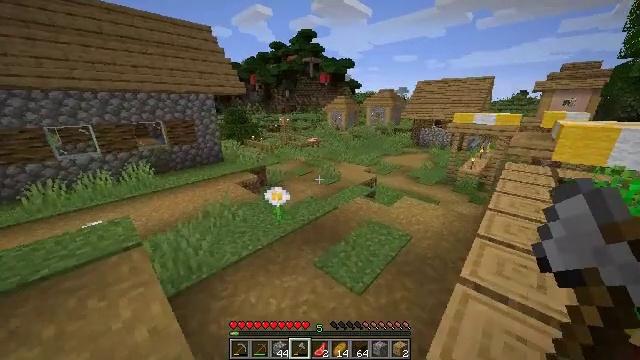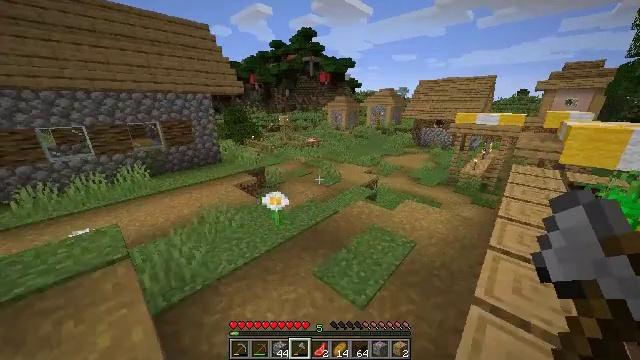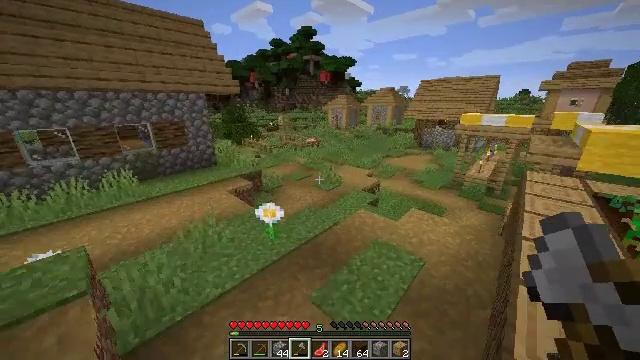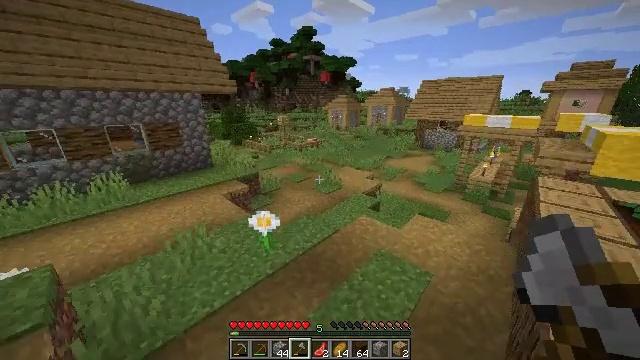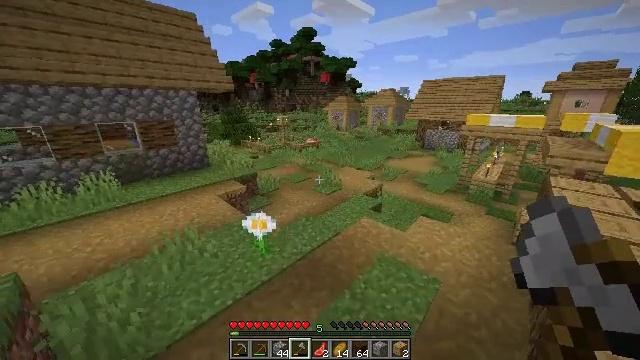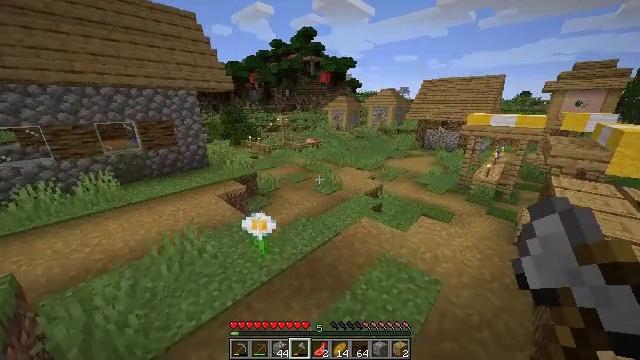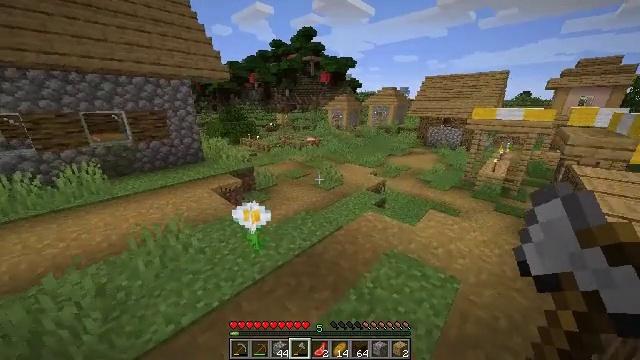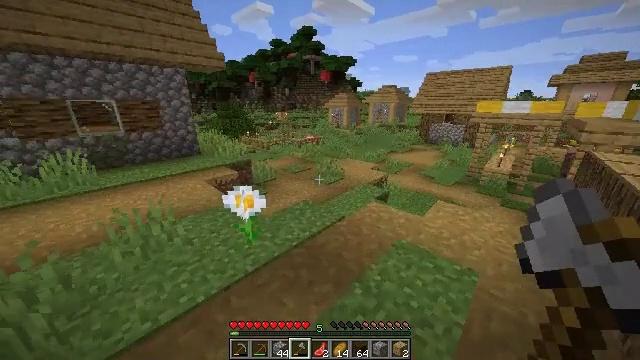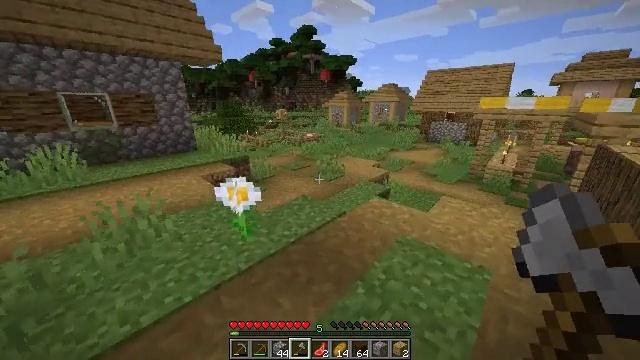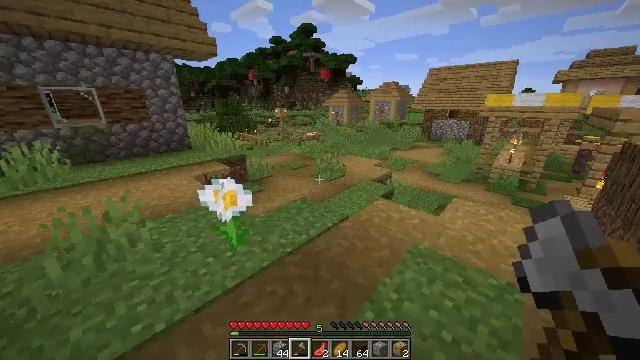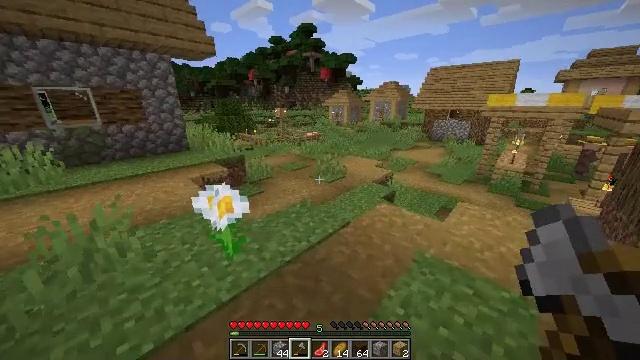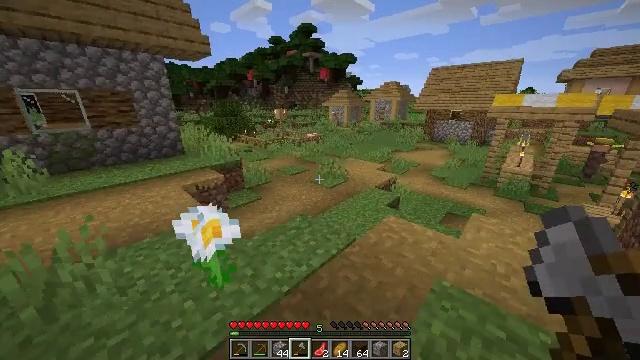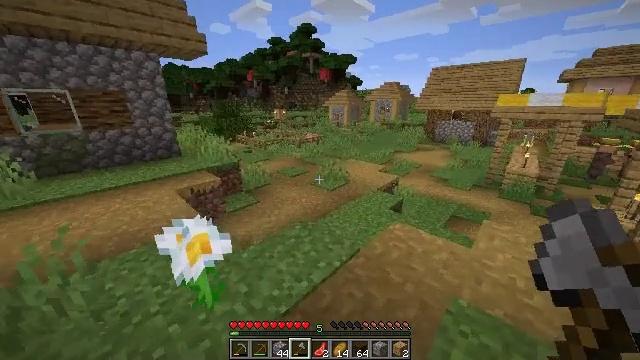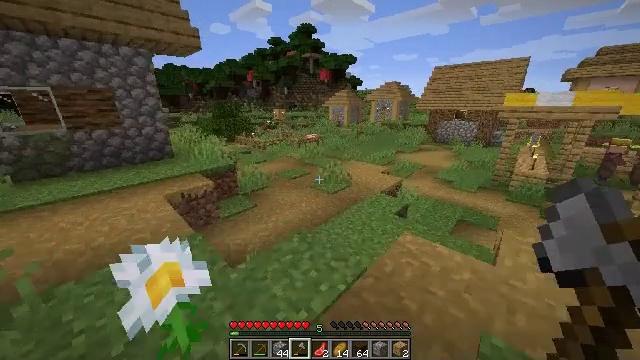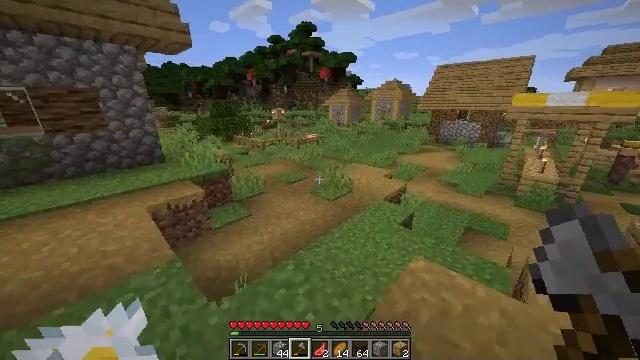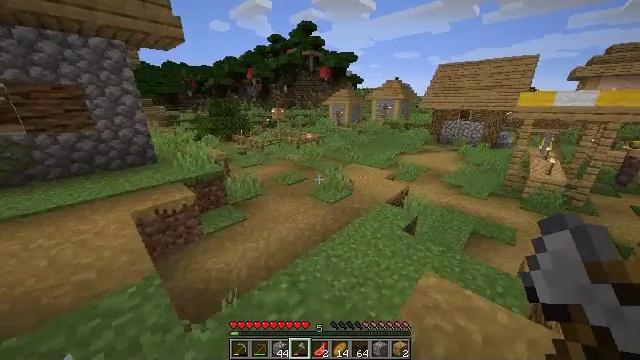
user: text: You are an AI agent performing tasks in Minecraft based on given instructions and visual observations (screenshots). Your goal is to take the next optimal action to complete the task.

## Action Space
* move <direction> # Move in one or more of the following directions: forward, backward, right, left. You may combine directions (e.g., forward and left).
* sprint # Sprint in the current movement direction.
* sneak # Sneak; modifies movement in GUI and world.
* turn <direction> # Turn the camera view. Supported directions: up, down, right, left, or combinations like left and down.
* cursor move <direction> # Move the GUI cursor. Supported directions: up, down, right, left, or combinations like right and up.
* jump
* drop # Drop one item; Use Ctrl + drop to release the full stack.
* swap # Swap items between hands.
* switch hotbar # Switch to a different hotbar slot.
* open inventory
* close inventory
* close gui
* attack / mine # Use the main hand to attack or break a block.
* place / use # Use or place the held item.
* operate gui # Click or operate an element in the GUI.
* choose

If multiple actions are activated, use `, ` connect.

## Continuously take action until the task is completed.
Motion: motion action
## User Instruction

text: Remove the yellow bed.
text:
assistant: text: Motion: move forward
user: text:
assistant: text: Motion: move forward
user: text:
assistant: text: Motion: move forward
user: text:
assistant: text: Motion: move forward
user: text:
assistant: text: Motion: move forward
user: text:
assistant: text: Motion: move forward
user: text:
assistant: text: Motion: move forward
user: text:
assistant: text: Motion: move forward
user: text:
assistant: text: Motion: move forward
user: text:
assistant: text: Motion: move forward
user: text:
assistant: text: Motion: move forward
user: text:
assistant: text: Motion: move forward
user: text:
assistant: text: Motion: move forward
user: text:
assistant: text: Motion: move forward
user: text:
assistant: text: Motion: move forward
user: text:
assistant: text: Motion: move forward
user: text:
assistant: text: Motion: move forward
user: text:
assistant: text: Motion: move forward
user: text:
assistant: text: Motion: move forward
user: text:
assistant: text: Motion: move forward
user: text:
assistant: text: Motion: move forward
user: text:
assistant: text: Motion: move forward
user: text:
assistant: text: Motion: move forward
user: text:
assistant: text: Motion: move forward
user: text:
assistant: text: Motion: move forward
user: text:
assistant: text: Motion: move forward
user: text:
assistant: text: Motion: move forward
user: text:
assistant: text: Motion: move forward
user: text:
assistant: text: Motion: move forward
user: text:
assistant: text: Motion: move forward